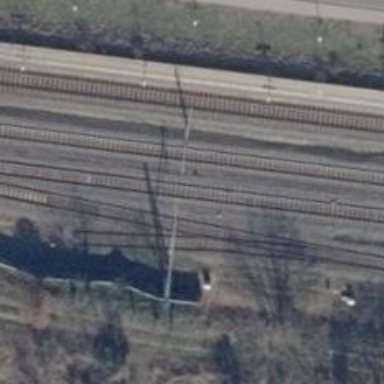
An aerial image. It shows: Railway signal.